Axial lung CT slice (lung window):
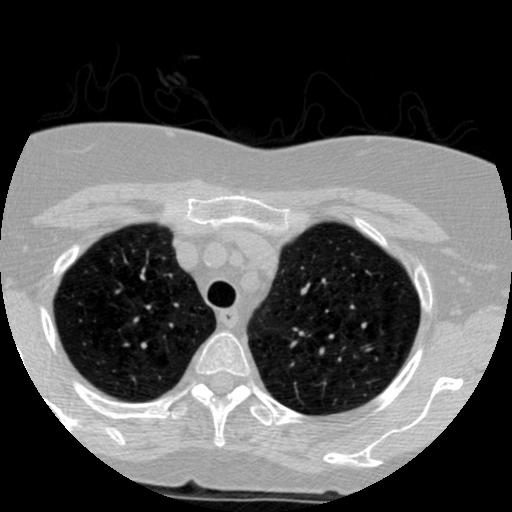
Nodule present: no